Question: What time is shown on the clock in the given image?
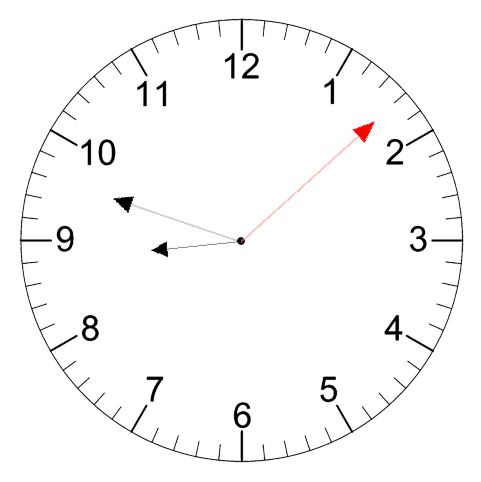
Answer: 08:48:08